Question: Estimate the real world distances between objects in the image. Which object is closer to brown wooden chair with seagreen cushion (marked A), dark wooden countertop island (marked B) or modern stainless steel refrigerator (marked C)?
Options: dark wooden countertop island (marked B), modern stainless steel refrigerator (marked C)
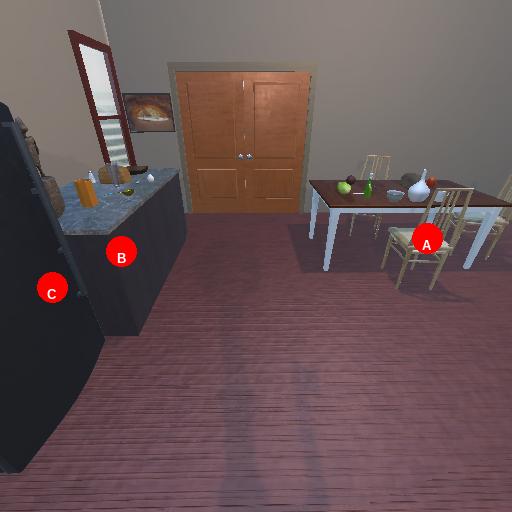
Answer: dark wooden countertop island (marked B)